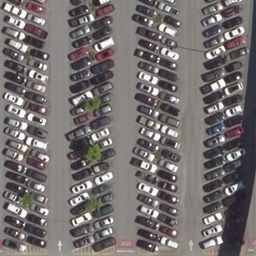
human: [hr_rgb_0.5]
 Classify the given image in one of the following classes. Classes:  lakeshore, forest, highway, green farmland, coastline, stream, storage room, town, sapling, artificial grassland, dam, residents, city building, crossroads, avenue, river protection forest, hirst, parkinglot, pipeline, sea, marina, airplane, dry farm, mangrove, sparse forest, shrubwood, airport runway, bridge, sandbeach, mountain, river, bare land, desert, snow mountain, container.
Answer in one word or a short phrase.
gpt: parkinglot